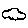
Label: cloud